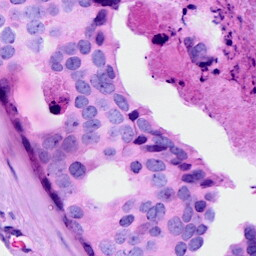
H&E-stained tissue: Breast